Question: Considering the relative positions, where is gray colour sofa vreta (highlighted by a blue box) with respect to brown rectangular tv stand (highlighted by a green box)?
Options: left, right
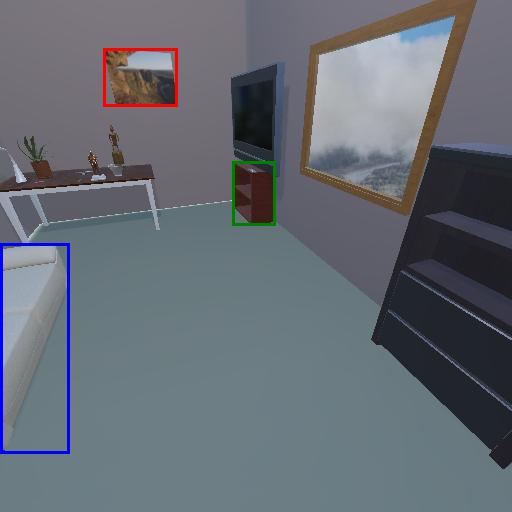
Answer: left